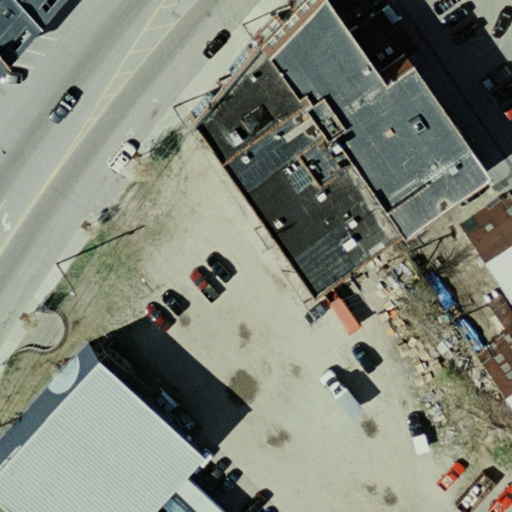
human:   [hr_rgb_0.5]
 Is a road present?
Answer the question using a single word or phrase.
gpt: yes

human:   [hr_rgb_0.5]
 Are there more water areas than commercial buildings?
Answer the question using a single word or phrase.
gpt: no

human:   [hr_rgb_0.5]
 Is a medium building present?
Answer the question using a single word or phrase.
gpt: yes

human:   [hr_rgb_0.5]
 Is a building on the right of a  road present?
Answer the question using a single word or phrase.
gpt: yes

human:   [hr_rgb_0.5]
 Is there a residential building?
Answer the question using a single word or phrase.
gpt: yes

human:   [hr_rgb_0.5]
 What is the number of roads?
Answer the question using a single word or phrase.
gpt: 6

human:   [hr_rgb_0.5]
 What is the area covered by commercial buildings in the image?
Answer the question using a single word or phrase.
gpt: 0m2

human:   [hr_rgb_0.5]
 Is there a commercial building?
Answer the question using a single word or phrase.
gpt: no

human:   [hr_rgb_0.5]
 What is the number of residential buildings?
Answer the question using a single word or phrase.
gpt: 4

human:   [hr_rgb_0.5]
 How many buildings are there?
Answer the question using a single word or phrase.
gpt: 4

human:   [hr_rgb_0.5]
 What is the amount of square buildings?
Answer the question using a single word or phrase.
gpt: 0

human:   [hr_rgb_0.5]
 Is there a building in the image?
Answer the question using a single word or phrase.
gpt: yes

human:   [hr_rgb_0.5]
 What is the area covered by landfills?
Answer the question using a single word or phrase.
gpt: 0m2

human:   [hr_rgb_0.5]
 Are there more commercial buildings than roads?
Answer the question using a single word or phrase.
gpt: no

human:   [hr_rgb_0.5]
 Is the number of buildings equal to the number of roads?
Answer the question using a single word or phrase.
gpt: no

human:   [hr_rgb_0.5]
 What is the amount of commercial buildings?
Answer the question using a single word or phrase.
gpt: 0

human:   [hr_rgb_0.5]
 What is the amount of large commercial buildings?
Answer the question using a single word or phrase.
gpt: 0

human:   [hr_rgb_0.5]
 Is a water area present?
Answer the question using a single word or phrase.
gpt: no

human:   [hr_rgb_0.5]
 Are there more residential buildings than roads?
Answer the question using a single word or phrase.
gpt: no

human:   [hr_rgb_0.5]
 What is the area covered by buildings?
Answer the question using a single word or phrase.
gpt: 3308m2

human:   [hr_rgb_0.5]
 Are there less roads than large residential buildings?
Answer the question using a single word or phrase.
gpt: no

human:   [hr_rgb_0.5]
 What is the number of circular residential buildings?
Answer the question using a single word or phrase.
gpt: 0

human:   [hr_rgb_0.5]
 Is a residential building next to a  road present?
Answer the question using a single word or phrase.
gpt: yes

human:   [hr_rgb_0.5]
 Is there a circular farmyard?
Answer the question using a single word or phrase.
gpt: no

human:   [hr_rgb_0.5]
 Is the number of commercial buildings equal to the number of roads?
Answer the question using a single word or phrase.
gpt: no

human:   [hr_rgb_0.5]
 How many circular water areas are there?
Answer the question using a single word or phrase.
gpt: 0

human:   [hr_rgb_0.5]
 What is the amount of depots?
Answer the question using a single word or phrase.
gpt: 0

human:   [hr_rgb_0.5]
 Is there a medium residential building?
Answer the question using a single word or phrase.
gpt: yes

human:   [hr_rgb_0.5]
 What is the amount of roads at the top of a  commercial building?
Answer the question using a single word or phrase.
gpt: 0

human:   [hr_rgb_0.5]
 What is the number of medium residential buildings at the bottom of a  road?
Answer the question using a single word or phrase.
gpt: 1

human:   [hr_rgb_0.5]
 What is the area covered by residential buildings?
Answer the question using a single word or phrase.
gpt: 3308m2

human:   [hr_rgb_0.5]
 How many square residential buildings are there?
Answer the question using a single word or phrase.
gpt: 0

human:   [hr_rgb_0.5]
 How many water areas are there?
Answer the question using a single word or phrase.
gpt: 0

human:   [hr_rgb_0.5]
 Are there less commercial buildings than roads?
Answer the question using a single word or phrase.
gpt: yes

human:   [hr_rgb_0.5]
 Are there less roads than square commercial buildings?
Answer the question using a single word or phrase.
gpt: no

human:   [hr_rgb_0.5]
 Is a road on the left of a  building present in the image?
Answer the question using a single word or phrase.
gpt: yes

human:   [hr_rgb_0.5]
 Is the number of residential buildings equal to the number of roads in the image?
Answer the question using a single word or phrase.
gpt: no

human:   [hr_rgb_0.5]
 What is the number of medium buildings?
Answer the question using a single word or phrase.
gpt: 1

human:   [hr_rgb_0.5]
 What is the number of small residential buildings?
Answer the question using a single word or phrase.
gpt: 1

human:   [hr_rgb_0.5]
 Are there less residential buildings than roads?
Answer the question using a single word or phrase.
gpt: yes

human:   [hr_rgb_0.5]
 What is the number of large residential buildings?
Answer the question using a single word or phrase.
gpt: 2

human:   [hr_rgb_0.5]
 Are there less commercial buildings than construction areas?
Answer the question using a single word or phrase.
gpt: no

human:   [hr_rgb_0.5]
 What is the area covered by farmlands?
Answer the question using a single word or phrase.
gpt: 0m2

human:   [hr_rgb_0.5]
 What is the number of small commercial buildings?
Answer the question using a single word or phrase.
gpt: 0

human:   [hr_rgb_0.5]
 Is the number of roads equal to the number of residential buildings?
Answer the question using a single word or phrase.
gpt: no

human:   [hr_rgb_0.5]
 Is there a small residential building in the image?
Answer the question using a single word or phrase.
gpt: yes

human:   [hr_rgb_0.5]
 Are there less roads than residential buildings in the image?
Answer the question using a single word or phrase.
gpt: no

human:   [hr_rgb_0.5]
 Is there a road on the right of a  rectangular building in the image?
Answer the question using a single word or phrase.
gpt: yes

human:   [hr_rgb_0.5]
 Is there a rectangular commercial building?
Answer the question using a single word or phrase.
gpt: no

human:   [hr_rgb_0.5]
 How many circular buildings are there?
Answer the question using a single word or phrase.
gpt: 0

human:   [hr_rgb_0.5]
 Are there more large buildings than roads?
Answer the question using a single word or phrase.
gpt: no

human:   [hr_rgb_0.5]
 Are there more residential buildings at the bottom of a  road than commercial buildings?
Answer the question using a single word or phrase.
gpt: yes

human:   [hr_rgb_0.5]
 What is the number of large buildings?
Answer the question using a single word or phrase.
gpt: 2

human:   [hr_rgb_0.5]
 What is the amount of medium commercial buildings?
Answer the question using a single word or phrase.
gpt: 0

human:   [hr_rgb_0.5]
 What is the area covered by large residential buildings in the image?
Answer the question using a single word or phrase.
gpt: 3083m2

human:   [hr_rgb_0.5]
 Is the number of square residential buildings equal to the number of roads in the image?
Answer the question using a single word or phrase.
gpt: no

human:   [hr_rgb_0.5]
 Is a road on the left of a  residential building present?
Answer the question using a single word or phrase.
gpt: yes

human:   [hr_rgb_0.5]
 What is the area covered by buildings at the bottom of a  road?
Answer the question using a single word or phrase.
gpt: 1187m2

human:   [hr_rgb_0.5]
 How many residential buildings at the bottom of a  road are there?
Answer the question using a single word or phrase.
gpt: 2

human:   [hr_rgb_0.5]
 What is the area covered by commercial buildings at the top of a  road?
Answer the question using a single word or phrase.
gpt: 0m2

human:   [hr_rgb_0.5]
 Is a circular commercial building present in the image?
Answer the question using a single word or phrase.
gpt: no

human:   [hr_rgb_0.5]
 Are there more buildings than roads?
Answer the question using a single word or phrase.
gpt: no

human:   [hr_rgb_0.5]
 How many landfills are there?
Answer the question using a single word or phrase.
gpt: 0

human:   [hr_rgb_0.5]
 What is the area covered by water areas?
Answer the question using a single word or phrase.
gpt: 0m2